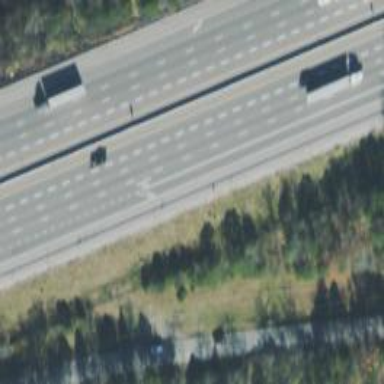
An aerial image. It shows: View of motorway.